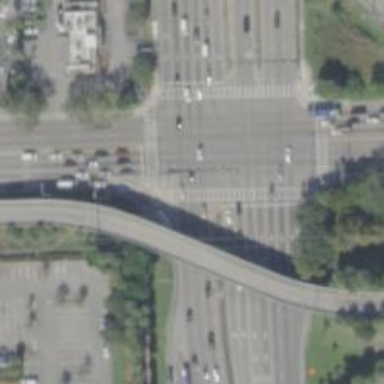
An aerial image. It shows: Asphalt trunk highway with separate sidewalks.